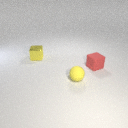
small yellow metal cube behind small yellow rubber sphere